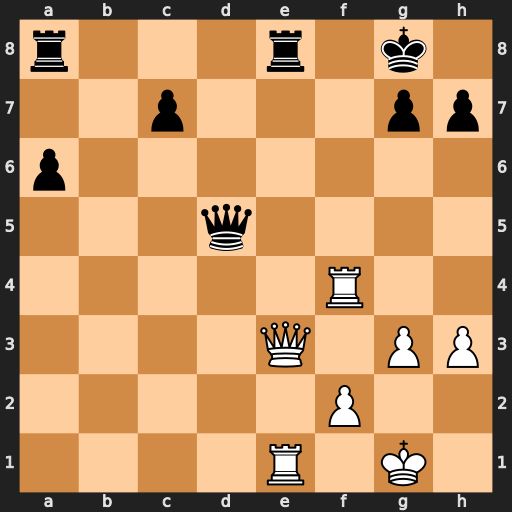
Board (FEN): r3r1k1/2p3pp/p7/3q4/5R2/4Q1PP/5P2/4R1K1
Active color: w
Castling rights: -
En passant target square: -
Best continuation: Qxe8+ Rxe8 Rxe8#